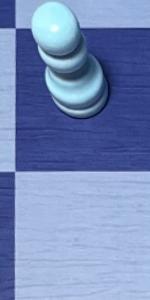
Label: Empty